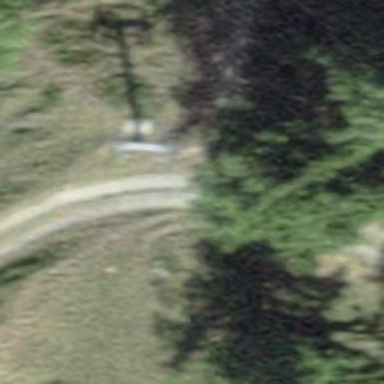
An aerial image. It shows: Pylon used for aerialway.